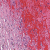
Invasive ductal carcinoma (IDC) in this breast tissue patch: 0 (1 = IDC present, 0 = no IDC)